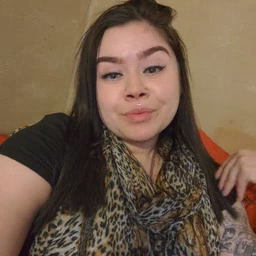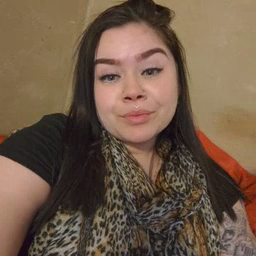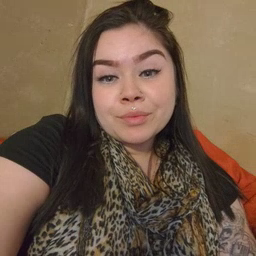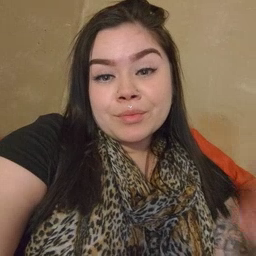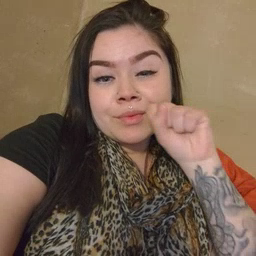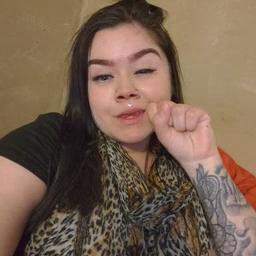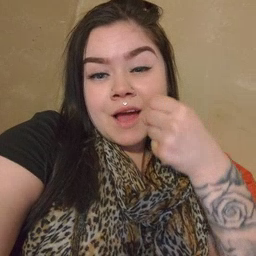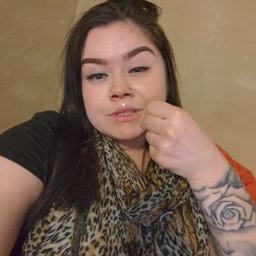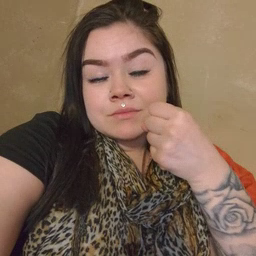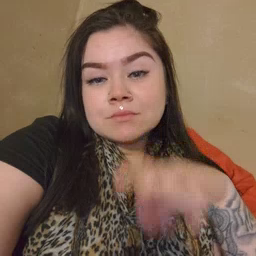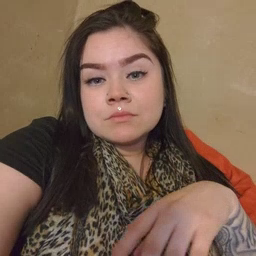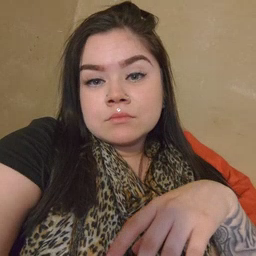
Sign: carrot